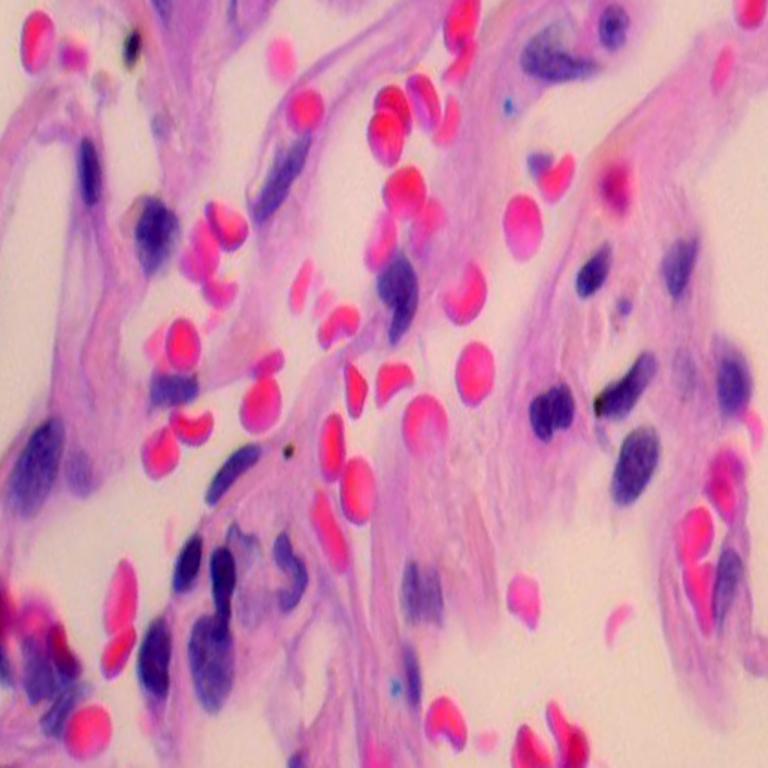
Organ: lung
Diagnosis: benign